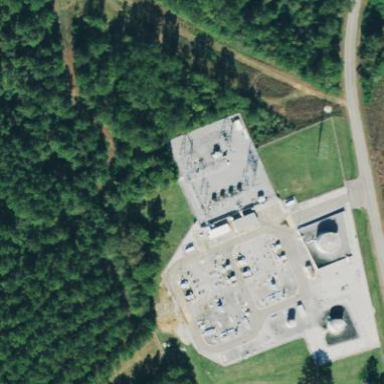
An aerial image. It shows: Industrial power substation enclosed by fence.